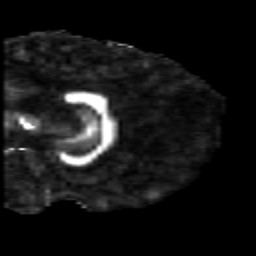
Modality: FA
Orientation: sagittal
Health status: healthy
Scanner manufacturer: siemens
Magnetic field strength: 3 T
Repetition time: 10 s
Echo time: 0.092 s